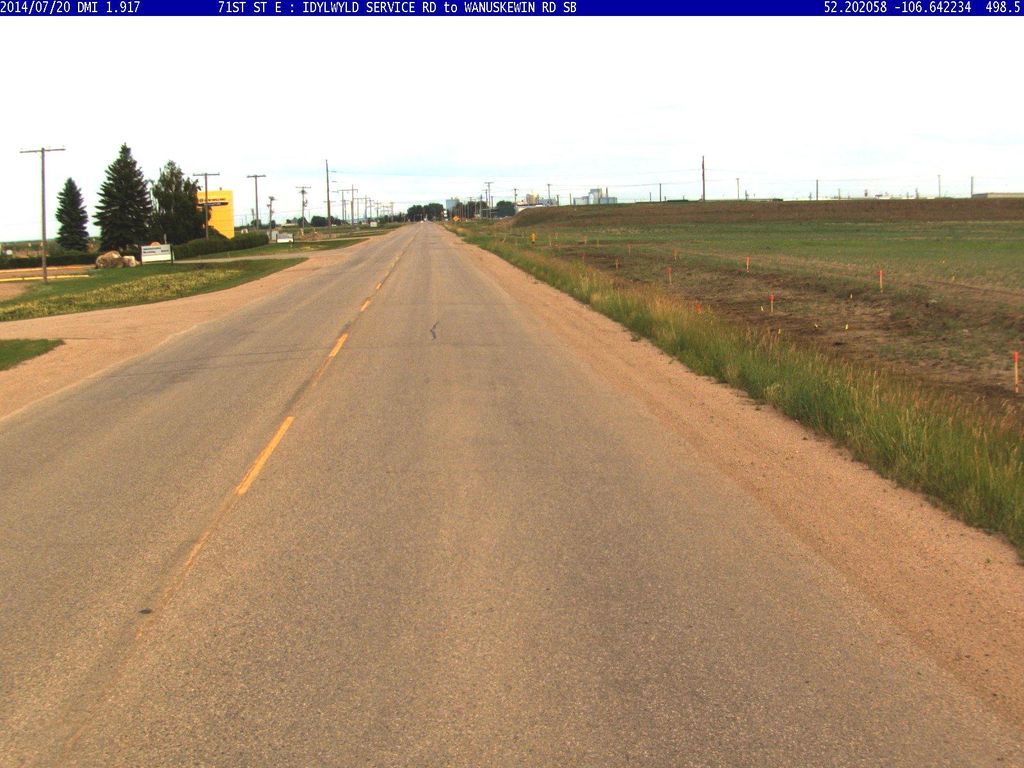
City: saskatoon